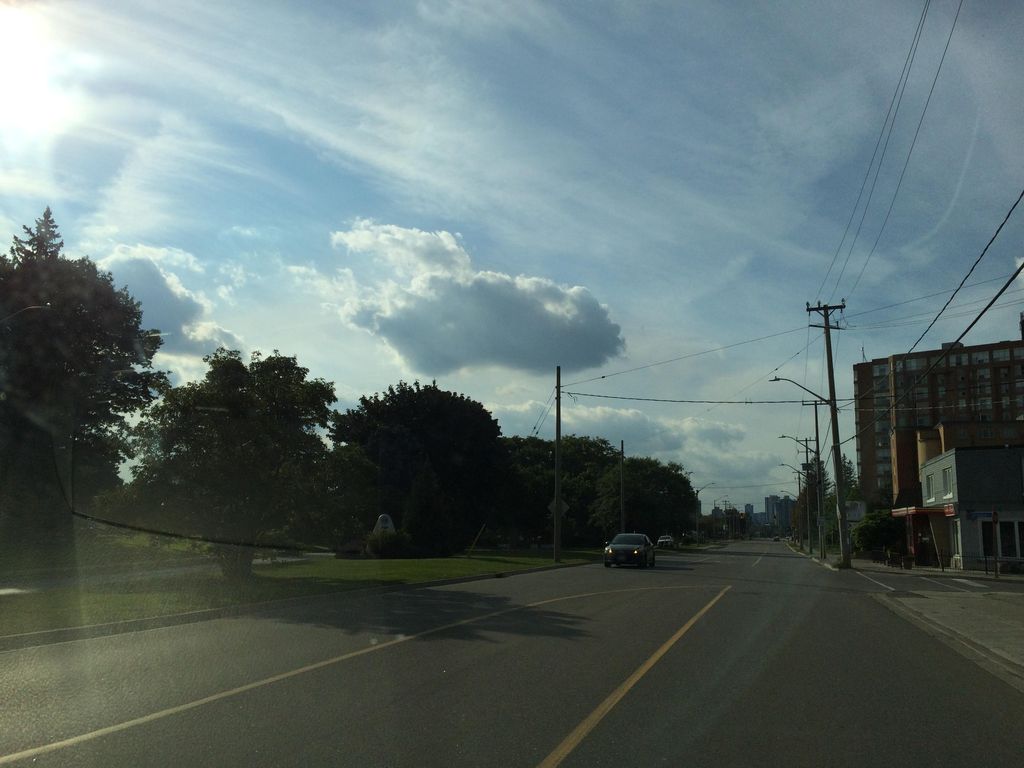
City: kitchener-waterloo